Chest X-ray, PA view. Patient: 13 years old, sex M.
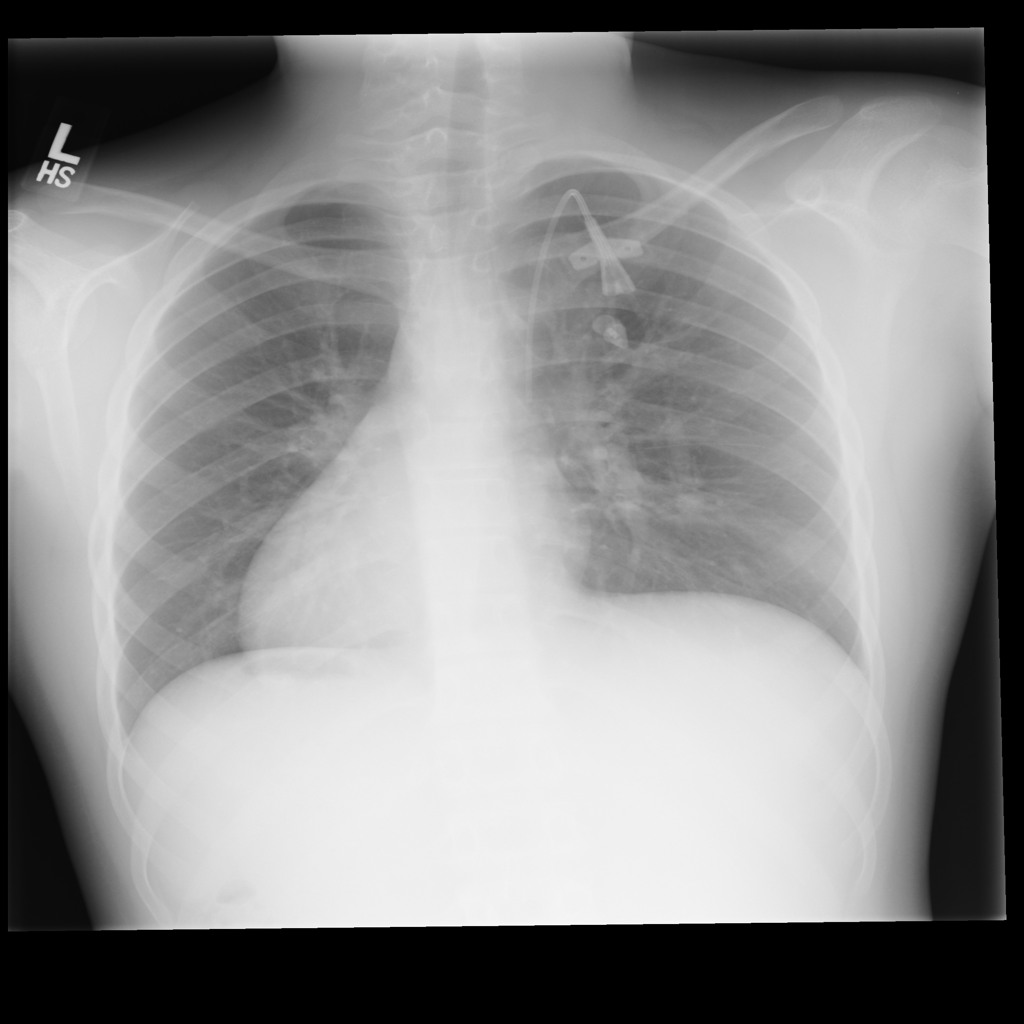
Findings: No Finding